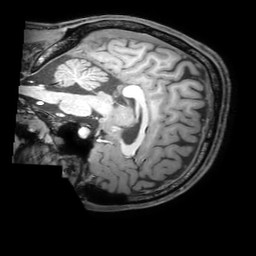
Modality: T1w
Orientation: sagittal
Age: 23
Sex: male
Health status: healthy
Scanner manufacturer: philips
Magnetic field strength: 3 T
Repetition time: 0.0079 s
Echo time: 0.0035 s